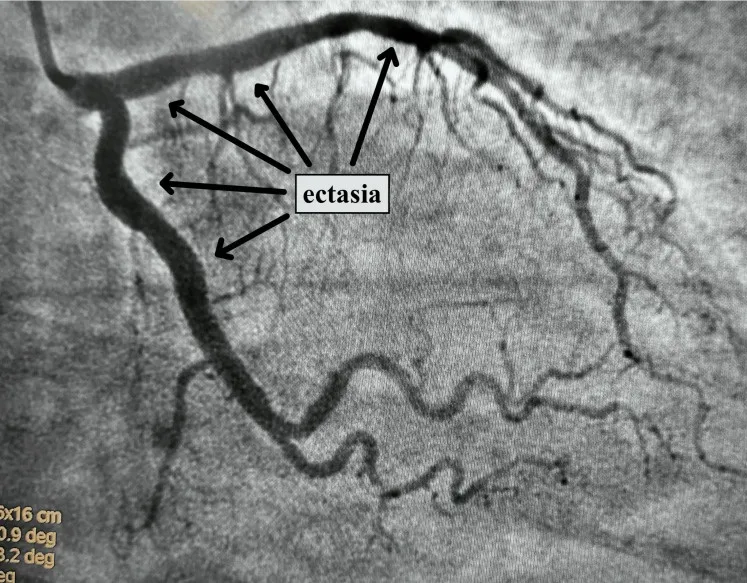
Angiography showing ectasia in the LAD as well as the circumflex coronary artery. . LAD: Left anterior descending artery.
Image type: radiology (ultrasound)